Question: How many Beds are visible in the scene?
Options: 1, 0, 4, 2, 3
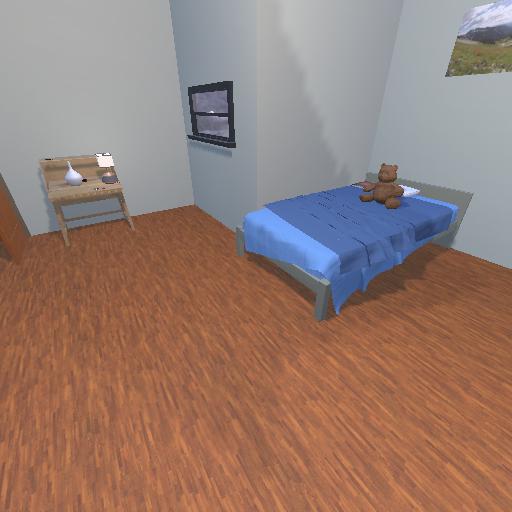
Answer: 1